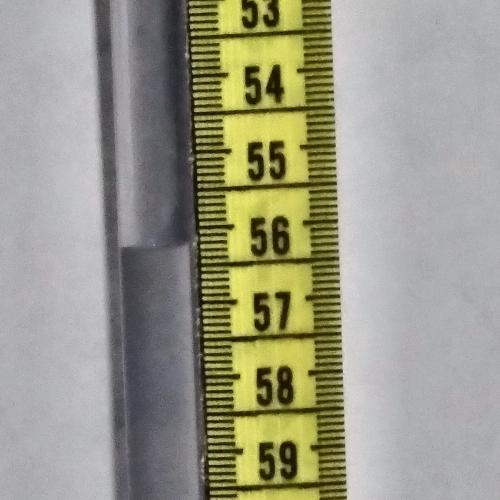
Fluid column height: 56.2 cm